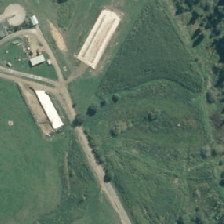
Land cover: lake_pond